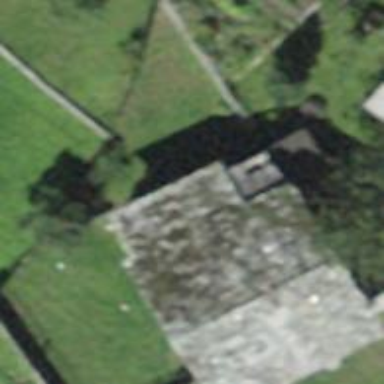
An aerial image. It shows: Shed.